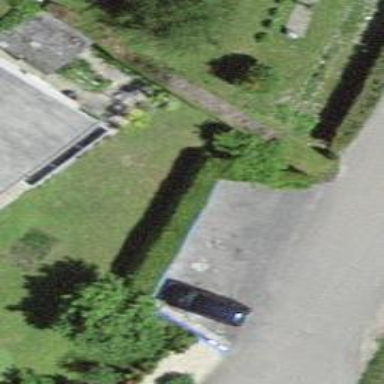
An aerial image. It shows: Parking entrance.